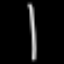
Label: bed